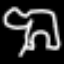
Label: frog